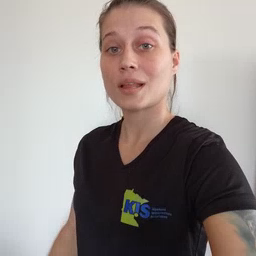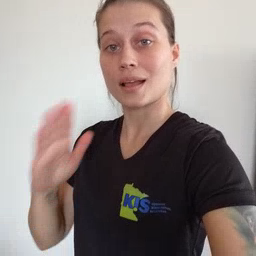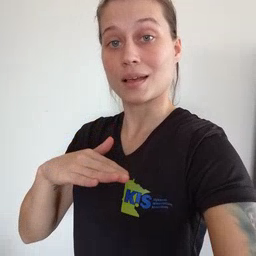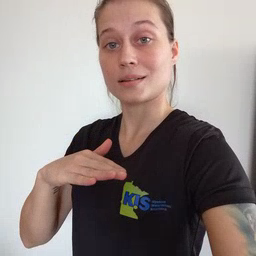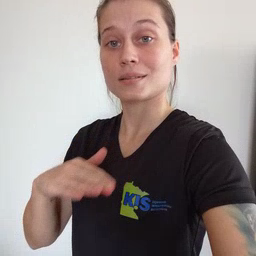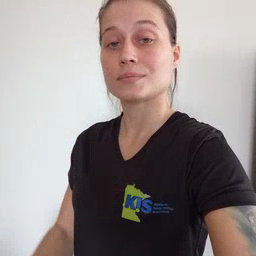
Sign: on